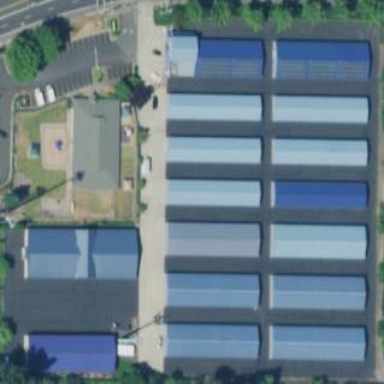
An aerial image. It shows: Commercial area with storage rental shop.